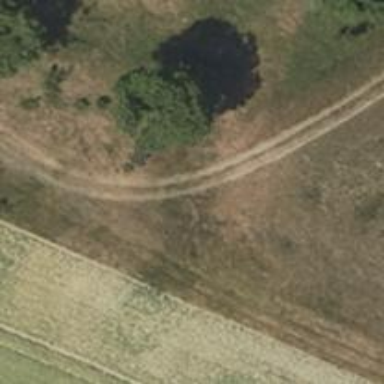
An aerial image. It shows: Grass track with grade5 track type.